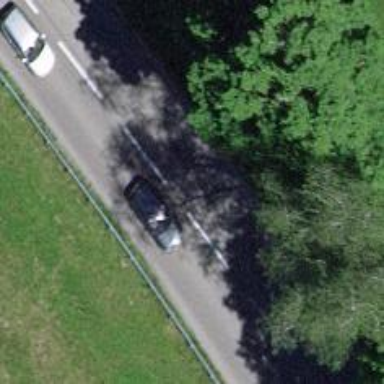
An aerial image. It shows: Secondary road with asphalt surface.